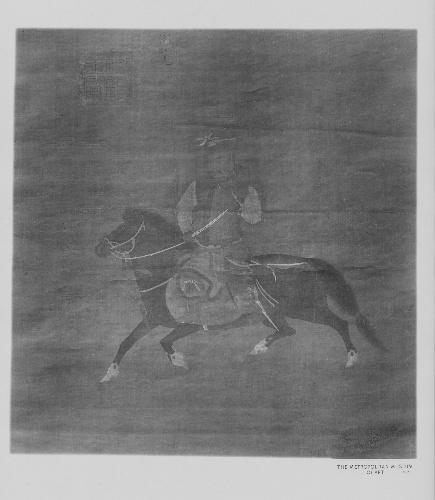
Artist: Unidentified artist
Object type: Hanging scroll
Classification: Paintings
Medium: Hanging scroll; ink and color on silk
Culture: China
Period: Ming dynasty (1368–1644) or later
Dimensions: 39 1/2 x 28 1/2 in. (100.3 x 72.4 cm)
Department: Asian Art
Credit line: John Stewart Kennedy Fund, 1913
Accession year: 1913
Repository: Metropolitan Museum of Art, New York, NY
Tags: Horses|Men